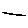
Label: line